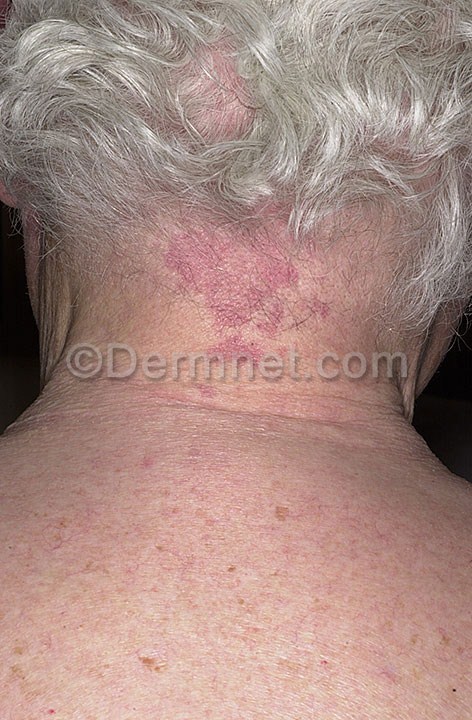
Disease: Vascular Tumors